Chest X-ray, AP view. Patient: 22 years old, sex F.
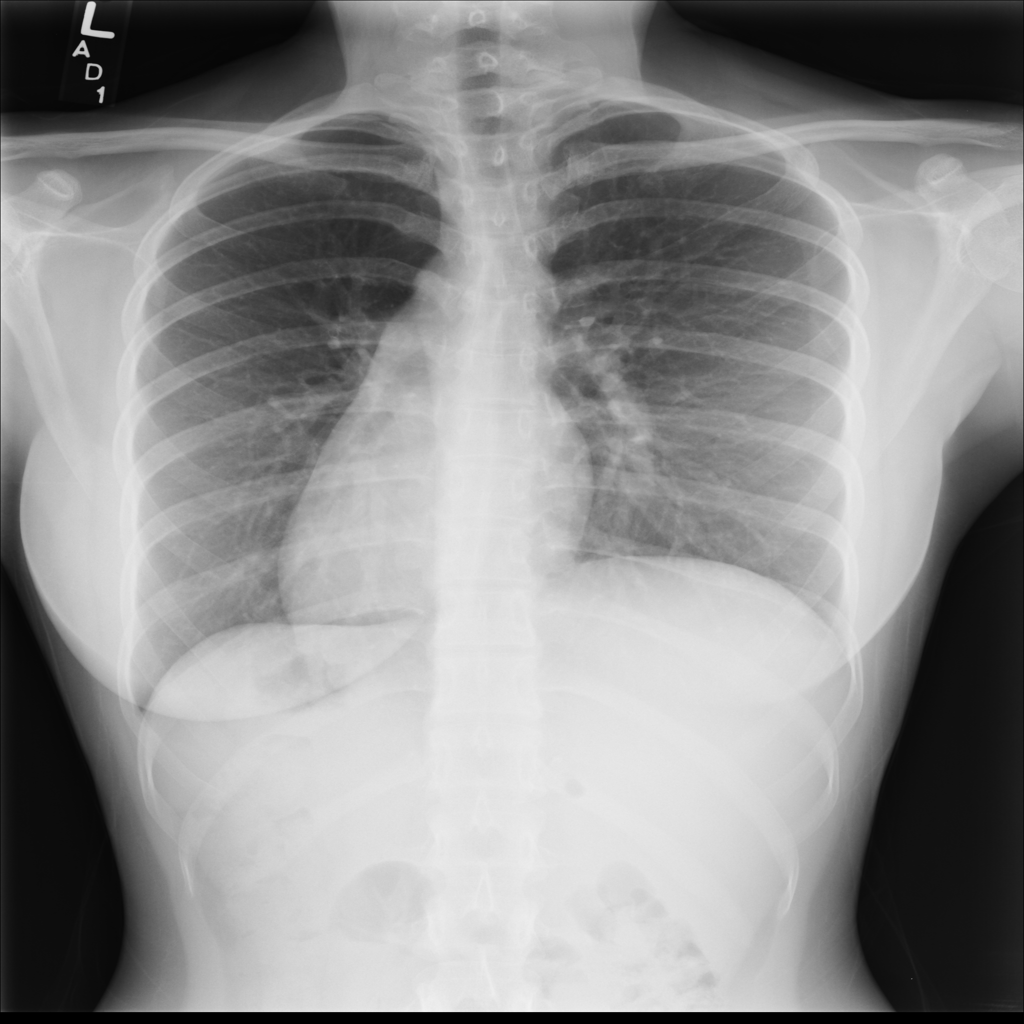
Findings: No Finding